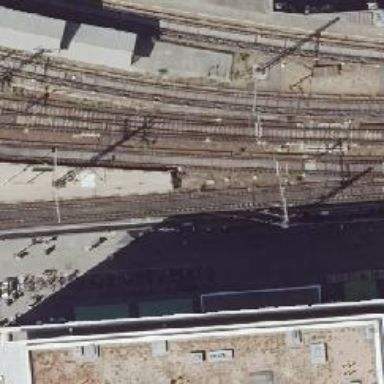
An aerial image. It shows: Viaduct railway bridge with electrified contact lines. This is ballastless railway siding.